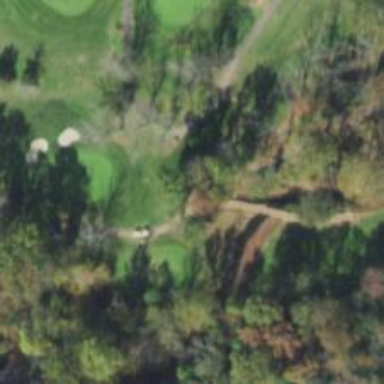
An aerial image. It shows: Path used for both walking and golf.